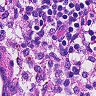
Metastatic tissue present: no